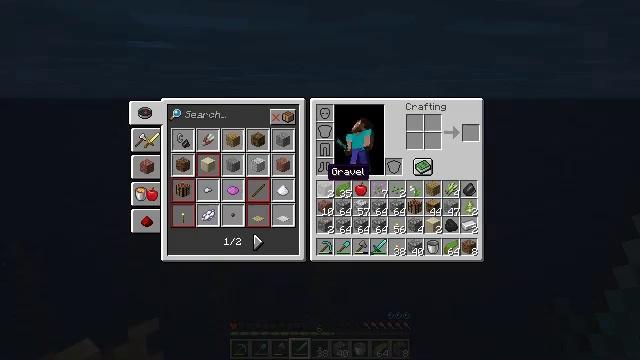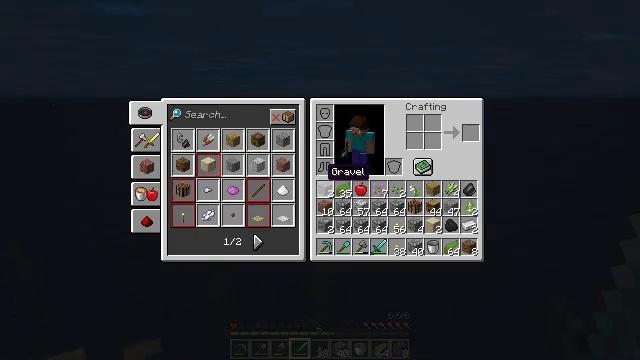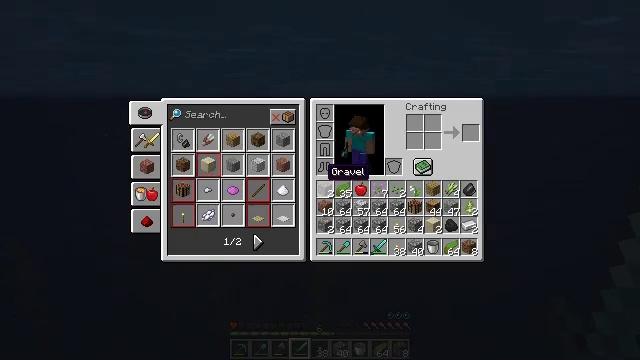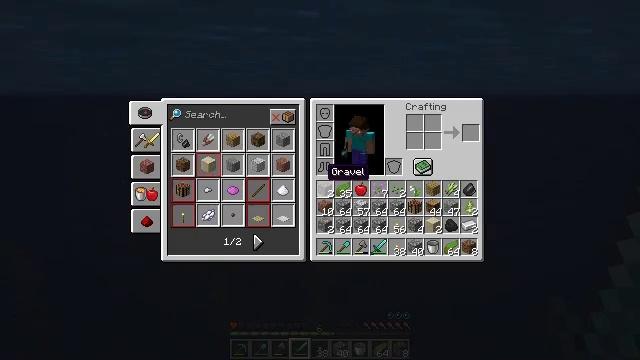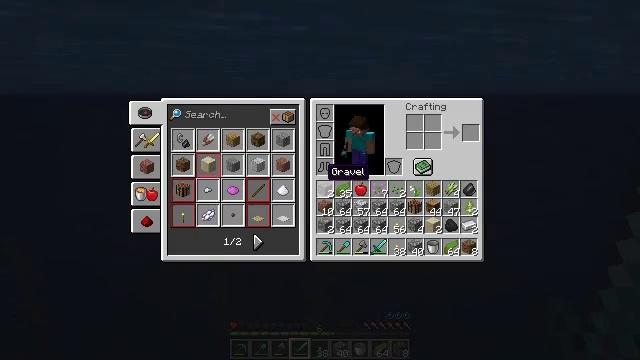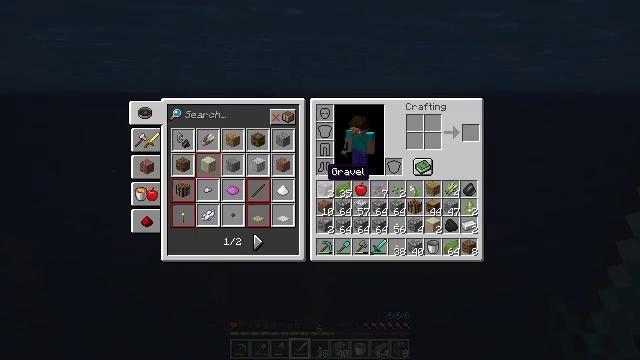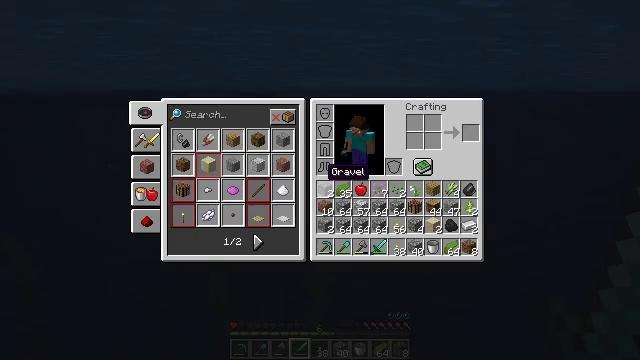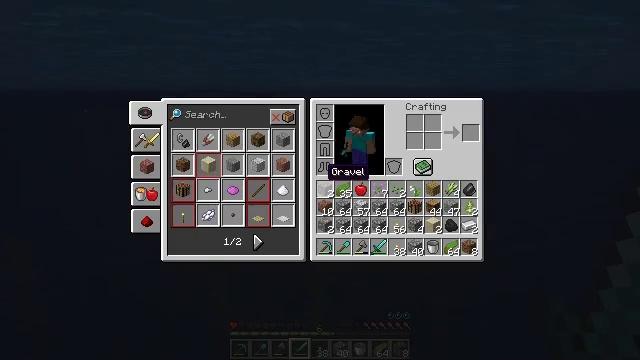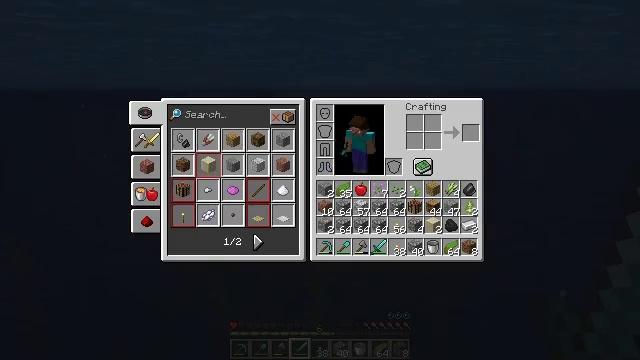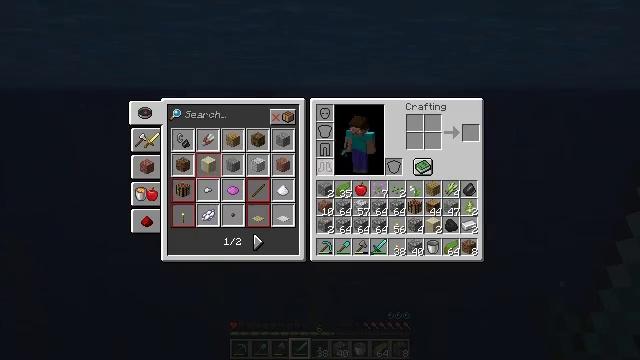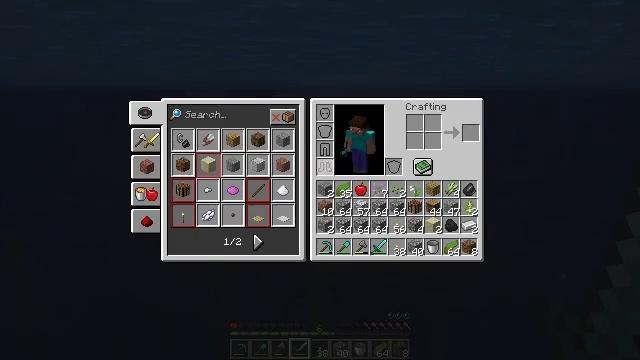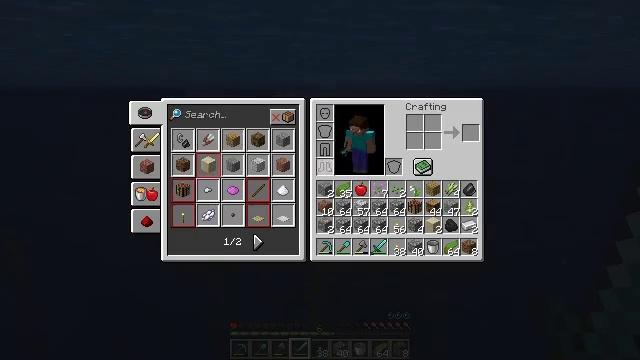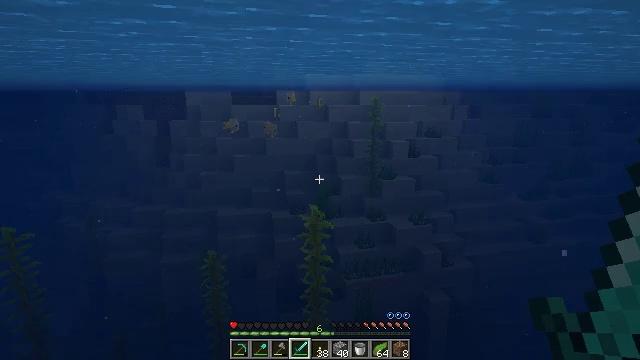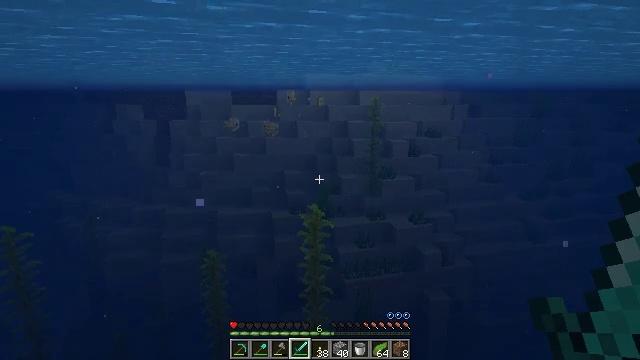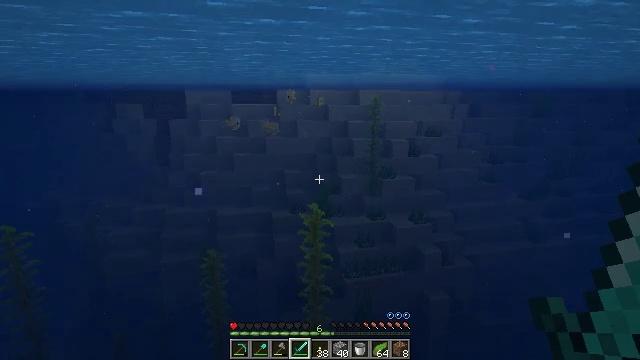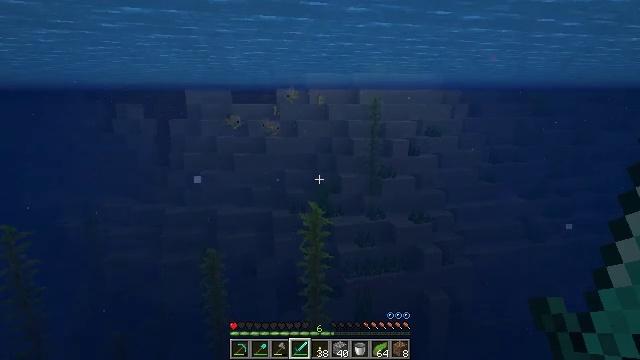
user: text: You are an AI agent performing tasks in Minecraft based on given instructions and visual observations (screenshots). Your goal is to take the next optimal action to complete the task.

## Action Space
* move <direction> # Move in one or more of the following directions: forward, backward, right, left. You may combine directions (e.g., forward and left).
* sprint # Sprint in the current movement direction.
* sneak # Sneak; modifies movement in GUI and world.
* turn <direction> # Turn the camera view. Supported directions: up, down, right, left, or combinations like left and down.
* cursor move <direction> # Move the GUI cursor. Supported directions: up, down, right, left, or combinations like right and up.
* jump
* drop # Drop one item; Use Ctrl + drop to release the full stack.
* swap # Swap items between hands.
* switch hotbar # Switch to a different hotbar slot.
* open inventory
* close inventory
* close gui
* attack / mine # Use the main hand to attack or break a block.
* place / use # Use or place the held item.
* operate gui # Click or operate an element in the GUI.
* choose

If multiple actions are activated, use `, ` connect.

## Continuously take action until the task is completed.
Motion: motion action
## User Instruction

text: Drop a lily of the valley.
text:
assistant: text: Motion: open inventory
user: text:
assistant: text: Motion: open inventory
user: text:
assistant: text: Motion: open inventory
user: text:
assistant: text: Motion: no_op
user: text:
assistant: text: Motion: no_op
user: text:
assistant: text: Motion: no_op
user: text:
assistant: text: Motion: no_op
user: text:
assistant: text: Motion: no_op
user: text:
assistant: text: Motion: no_op
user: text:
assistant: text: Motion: no_op
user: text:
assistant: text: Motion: no_op
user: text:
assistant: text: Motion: no_op
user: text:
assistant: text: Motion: no_op
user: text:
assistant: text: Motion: no_op
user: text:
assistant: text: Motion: no_op
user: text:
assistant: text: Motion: no_op
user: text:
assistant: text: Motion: turn up
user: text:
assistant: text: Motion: move forward
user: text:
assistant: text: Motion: move forward
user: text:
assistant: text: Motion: move forward, turn left
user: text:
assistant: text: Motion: move forward, turn left
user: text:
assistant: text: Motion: move forward, turn left
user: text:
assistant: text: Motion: move forward, turn left
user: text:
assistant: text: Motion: move forward
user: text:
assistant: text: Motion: move forward
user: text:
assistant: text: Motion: move forward
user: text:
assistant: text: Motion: move forward
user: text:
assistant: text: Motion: move forward
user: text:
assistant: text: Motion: move forward, jump
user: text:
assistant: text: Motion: move forward, jump